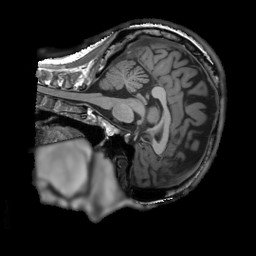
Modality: T1w
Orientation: sagittal
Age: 26
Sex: female
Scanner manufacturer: siemens
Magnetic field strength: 3 T
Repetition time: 2.3 s
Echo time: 0.00232 s